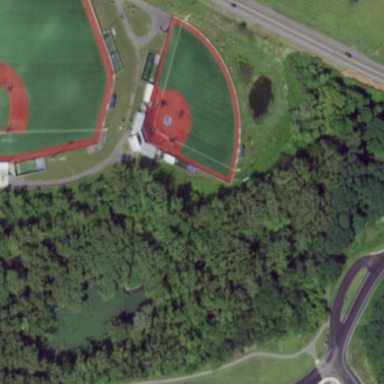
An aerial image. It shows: Baseball pitch for leisure land.